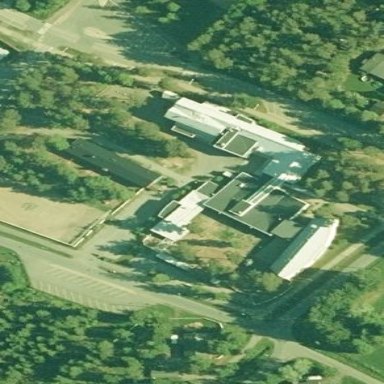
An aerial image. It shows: School building.